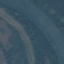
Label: River